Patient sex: F
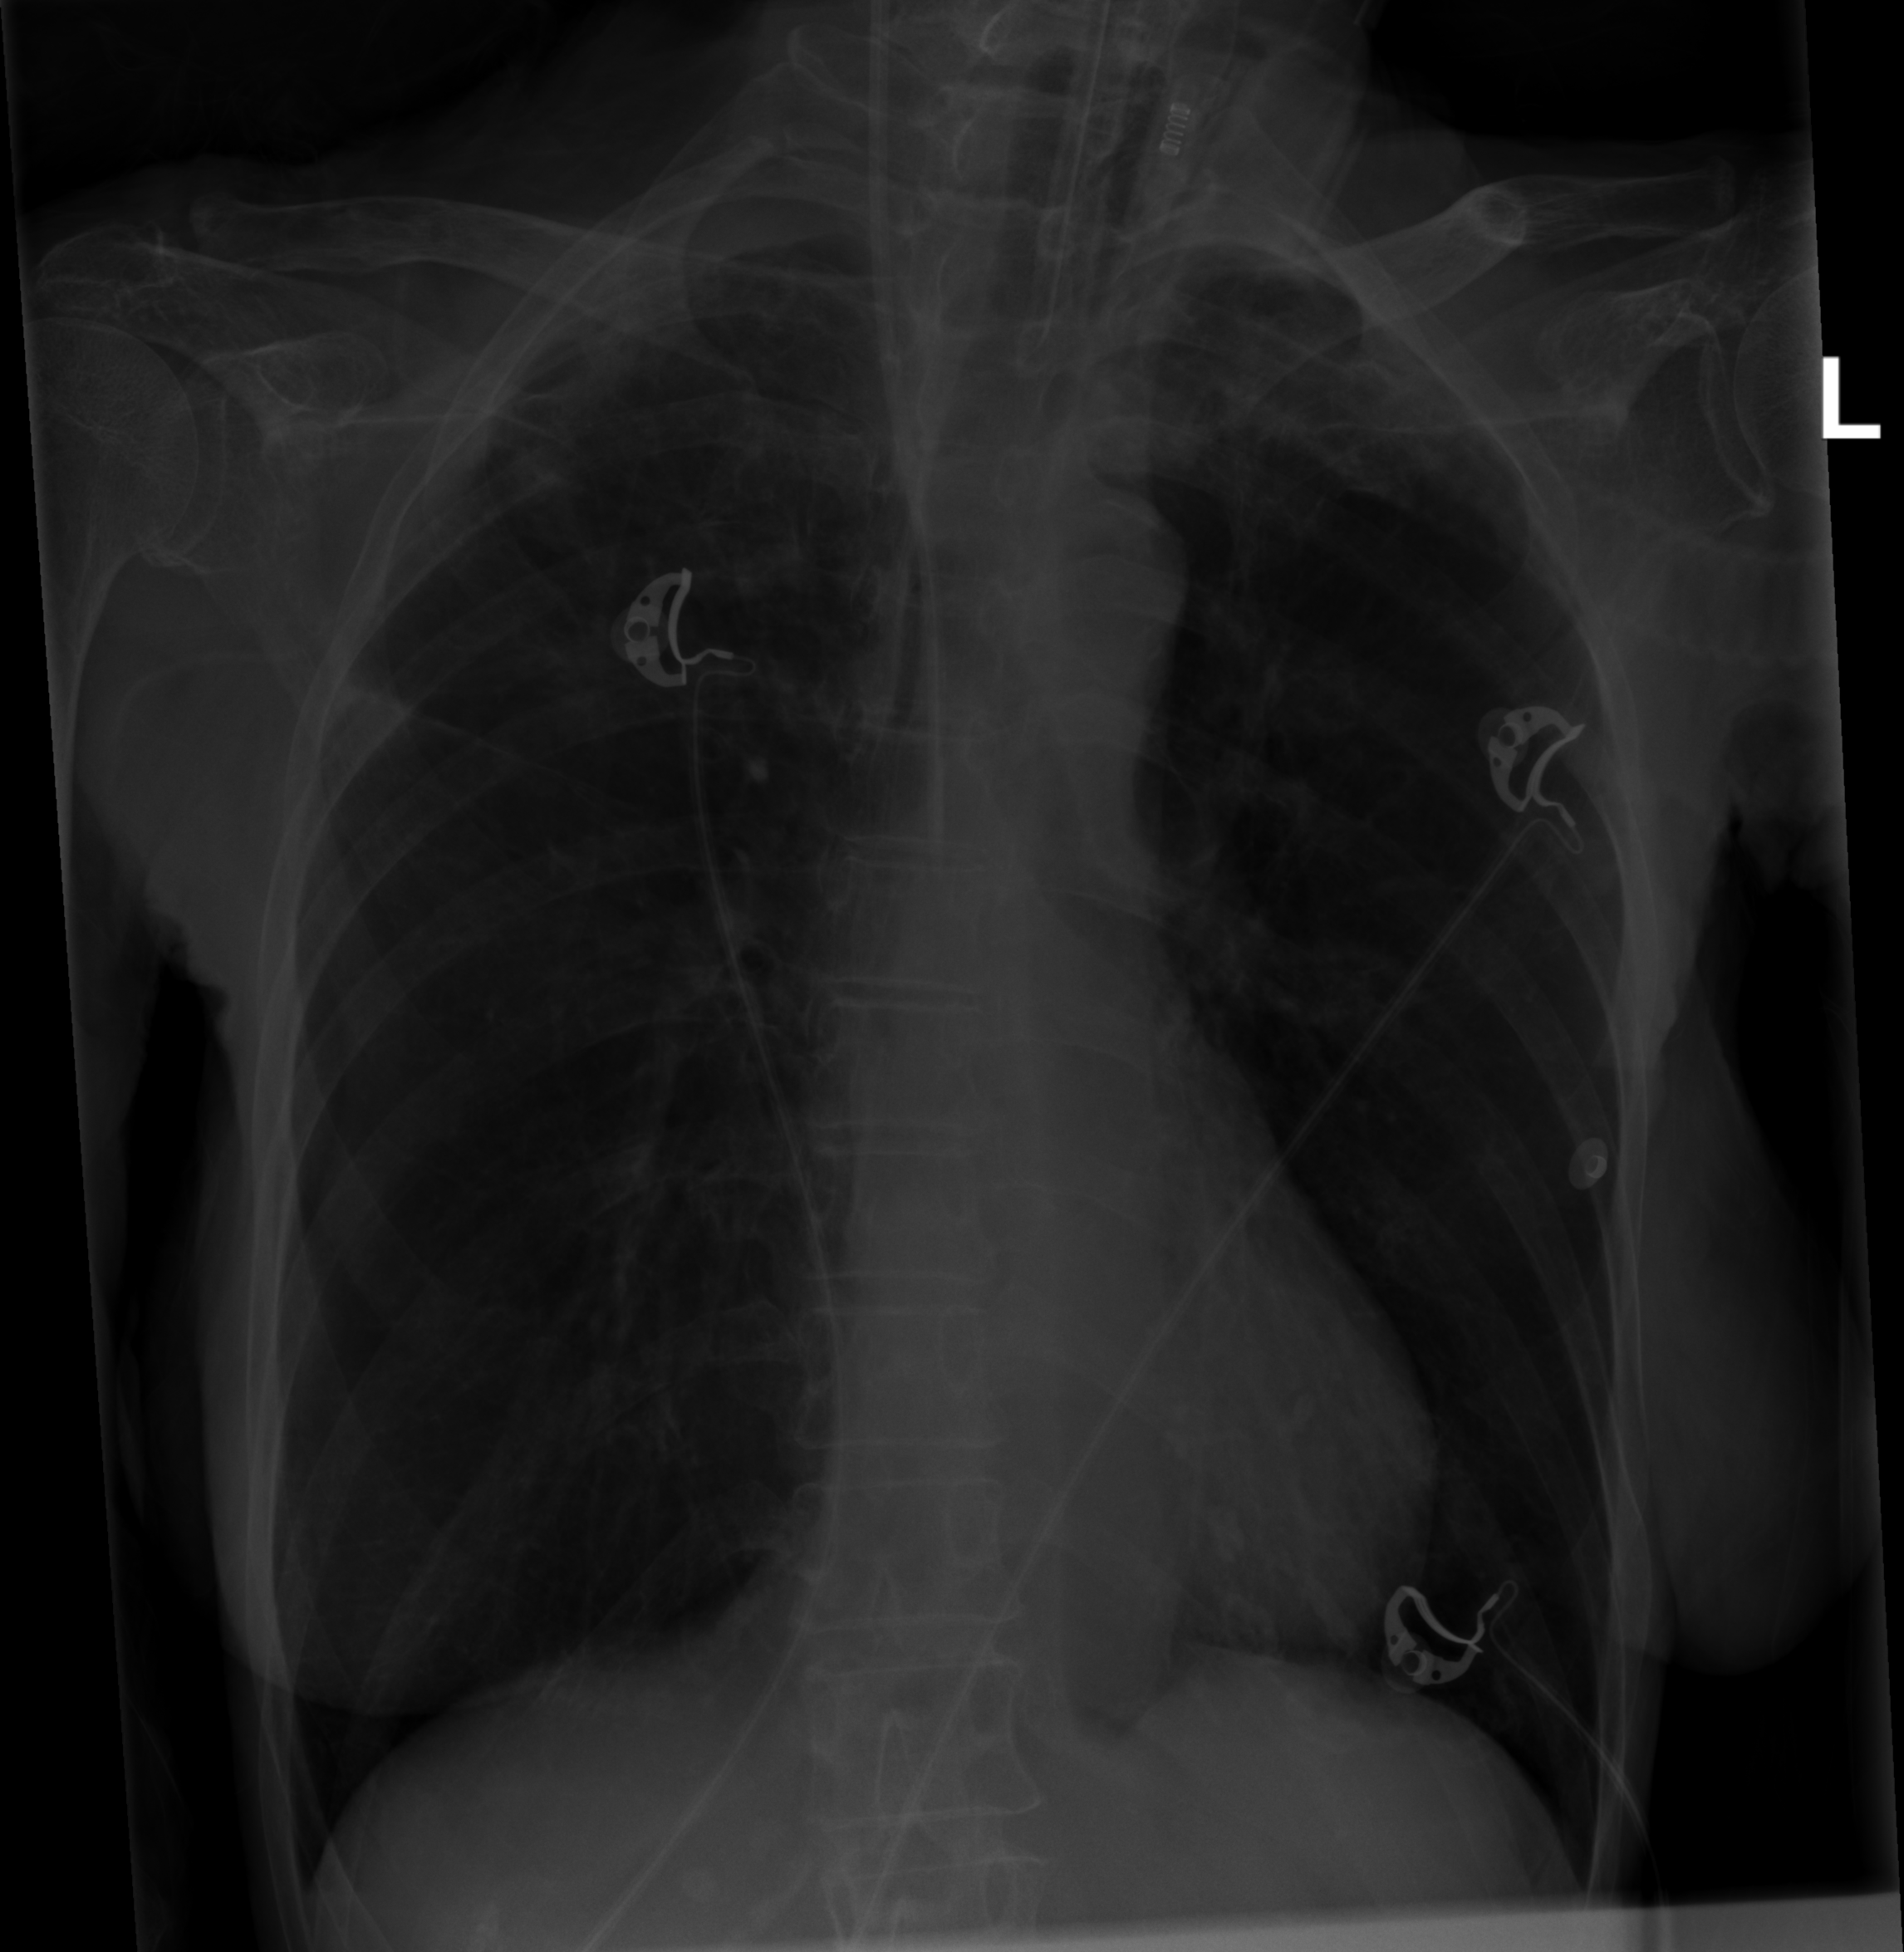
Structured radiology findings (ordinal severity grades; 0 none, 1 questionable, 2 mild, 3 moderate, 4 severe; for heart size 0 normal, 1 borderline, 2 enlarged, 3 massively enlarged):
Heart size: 0
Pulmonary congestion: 0
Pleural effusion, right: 2
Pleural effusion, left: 0
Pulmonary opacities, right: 0
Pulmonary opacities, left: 0
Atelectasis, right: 0
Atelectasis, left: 0